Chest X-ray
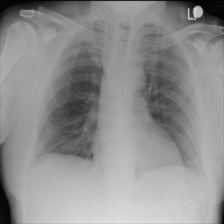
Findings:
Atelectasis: negative
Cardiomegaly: negative
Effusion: negative
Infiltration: negative
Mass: negative
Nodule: negative
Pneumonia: negative
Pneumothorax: negative
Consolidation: negative
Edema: negative
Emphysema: negative
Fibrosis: negative
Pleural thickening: negative
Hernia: negative